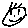
Label: smiley face